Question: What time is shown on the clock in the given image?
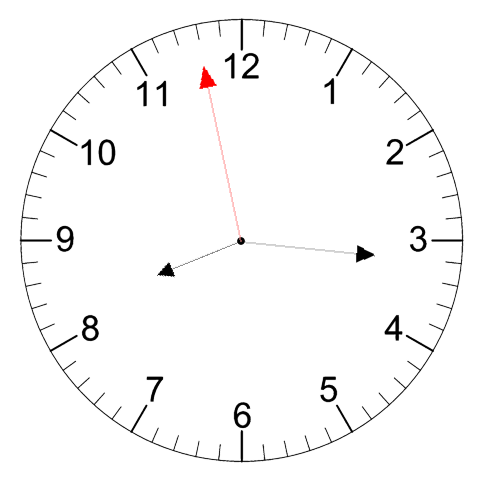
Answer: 08:15:58